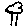
Label: tree